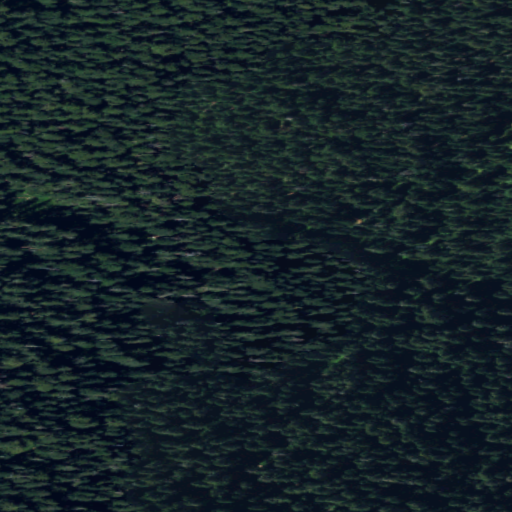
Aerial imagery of gap in Washington named Tieton Pass containing only evergreen forest